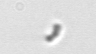
Label: detritus